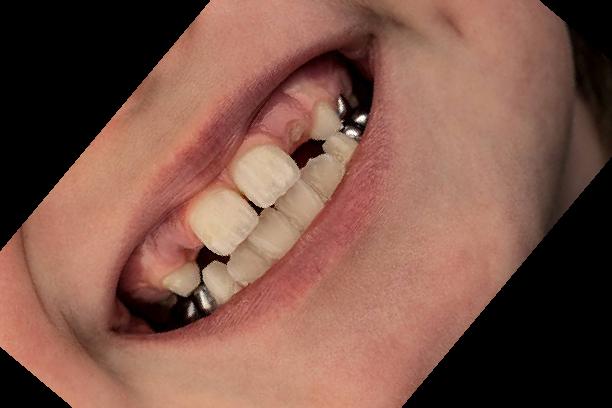
Condition: hypodontia